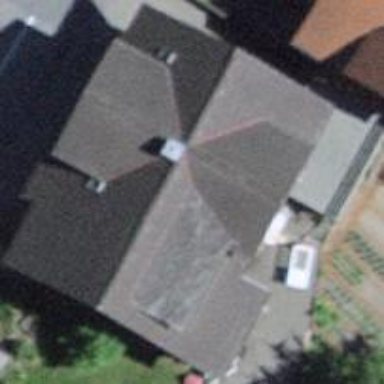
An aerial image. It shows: Residential building.